Question: I have a problem about computing the distance of points. Let see my definition. I have a finite set points:
'S={a_i=(a_i1,a_i2) O, 1<=i<=k }'
where O is image domain, 'i' is index of pixel.
The distance function 'd' is tuned by parameter sigma that allows adjustment according to the number of points to be fitted:

Let 'I:O->R' given by
'''
I= [200 219 226 228 228 240 243 245 245
212 222 229 233 241 247 248 252 252
220 226 234 239 247 250 250 255 253
225 231 244 248 249 248 247 253 250
233 238 251 252 254 249 242 242 235
243 250 255 246 250 244 230 216 200
252 255 250 231 225 211 187 166 153
250 249 234 213 192 164 129 111 114
236 226 195 168 138 119 93 84 91]
'''
Now, I want to compute distance d with a given 'sigma=3', I want to compute the distance 'd' that follows the above equation. Could you help me implement it by matlab code? Thank you in advance.
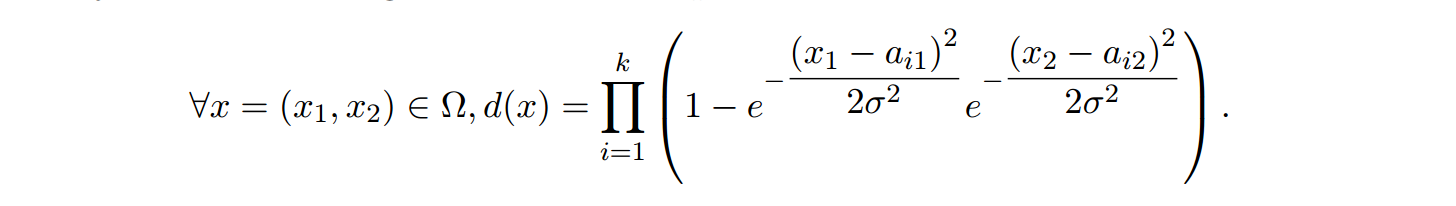
Answer: If I'm interpreting the equation right, you have 'k' row/column coordinates. For each pair of row/column coordinates you have 'ai1,ai2', you wish to compute the term inside the brackets of the expression in your post. This results in 'k' matrices, and you'll then have a matrix 'd' such that it's the same size as your image and it computes the of all of these matrices together.
However, for numerical stability, if you take the logarithmic sum, add up the terms, and then take the exponential of the result, you'll get the same thing and it's actually much quicker (tip of the hat goes to Nikos M. for the tip).
I'd like to note that 'x' seems to be dealing with image coordinates and has nothing to do with the intensities of the image itself. This makes sense given from what I read from the paper. The paper seems to stress that this distance measure looks at spatial locality of pixel locations.
In terms of ease, the quickest way to get something running would be to have a 'for' loop that accumulates all of the results together.
Something like this:
'''
ai1 = [3, 5, 7]; %// Example row coordinates
ai2 = [6, 8, 9]; %// Example column coordinates
%// Image defined by you
I= [200 219 226 228 228 240 243 245 245
212 222 229 233 241 247 248 252 252
220 226 234 239 247 250 250 255 253
225 231 244 248 249 248 247 253 250
233 238 251 252 254 249 242 242 235
243 250 255 246 250 244 230 216 200
252 255 250 231 225 211 187 166 153
250 249 234 213 192 164 129 111 114
236 226 195 168 138 119 93 84 91];
sigma = 3; %// Defined by you
out = zeros(size(I)); %// Define output image
%// Define 2D grid of points
[x1,x2] = ndgrid(1:size(I,1), 1:size(I,2));
for idx = 1 : numel(ai1) %// Or numel(ai2) as it's the same size
%// Compute internal function
p = 1 - exp(-(x1 - ai1(idx)).^2 / (2*sigma^2)).*exp(-(x2 - ai2(idx)).^2 / (2*sigma^2));
%// Accumulate
out = out + log(p);
end
%// Take anti-log
out = exp(out);
'''
---
Bear in mind that the above notation is with respect to as MATLAB starts indexing things at 1. Traditionally, image indexing starts at 0, so if you want to start at 0, simply offset 'ai1' and 'ai2' by 1, and also in the 'ndgrid' call, subtract the values by 1.
So, modify here:
'''
ai1 = [3, 5, 7] - 1; %// Example row coordinates
ai2 = [6, 8, 9] - 1; %// Example column coordinates
'''
... and here:
'''
%// Define 2D grid of points
[x1,x2] = ndgrid(1:size(I,1), 1:size(I,2));
x1 = x1 - 1; x2 = x2 - 1;
'''
---
I'm assuming that the zero-indexing is what is desired. As such, with the above code, I get this as the output:
'''
out =
Columns 1 through 8
1.6849 1.1763 0.7129 0.3843 0.2042 0.1387 0.1508 0.2215
1.5092 0.9580 0.4959 0.2025 0.0633 0.0242 0.0372 0.0784
1.4192 0.8515 0.4004 0.1353 0.0236 0 0.0089 0.0249
1.4240 0.8534 0.4032 0.1427 0.0348 0.0084 0.0057 0.0056
1.5171 0.9519 0.4857 0.2003 0.0682 0.0208 0.0047 0
1.6802 1.1341 0.6418 0.3054 0.1241 0.0424 0.0110 0.0029
1.8866 1.3832 0.8733 0.4735 0.2227 0.0903 0.0304 0.0073
2.1040 1.6730 1.1773 0.7265 0.3965 0.1940 0.0855 0.0342
2.3020 1.9666 1.5312 1.0730 0.6811 0.4020 0.2315 0.1446
Column 9
0.3566
0.1563
0.0594
0.0180
0.0056
0.0036
0
0.0199
0.1250
'''
As you can see, the row and column coordinates of what we specified in 'ai1' and 'ai2' are in the distance matrix while the rest of the points reflect the rough distance from each of the anchor points. It honestly looks like a watered down version of the <URL> with 0 is 0.... hence the reason why there's a 0 coefficient there!